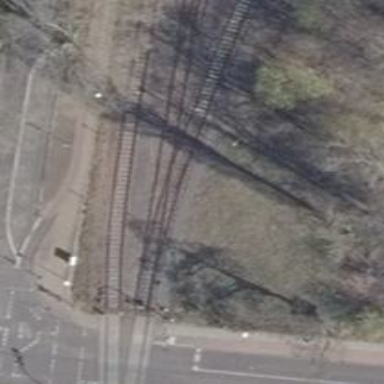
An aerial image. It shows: Railway switch.